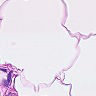
Metastatic tissue present: no